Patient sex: M
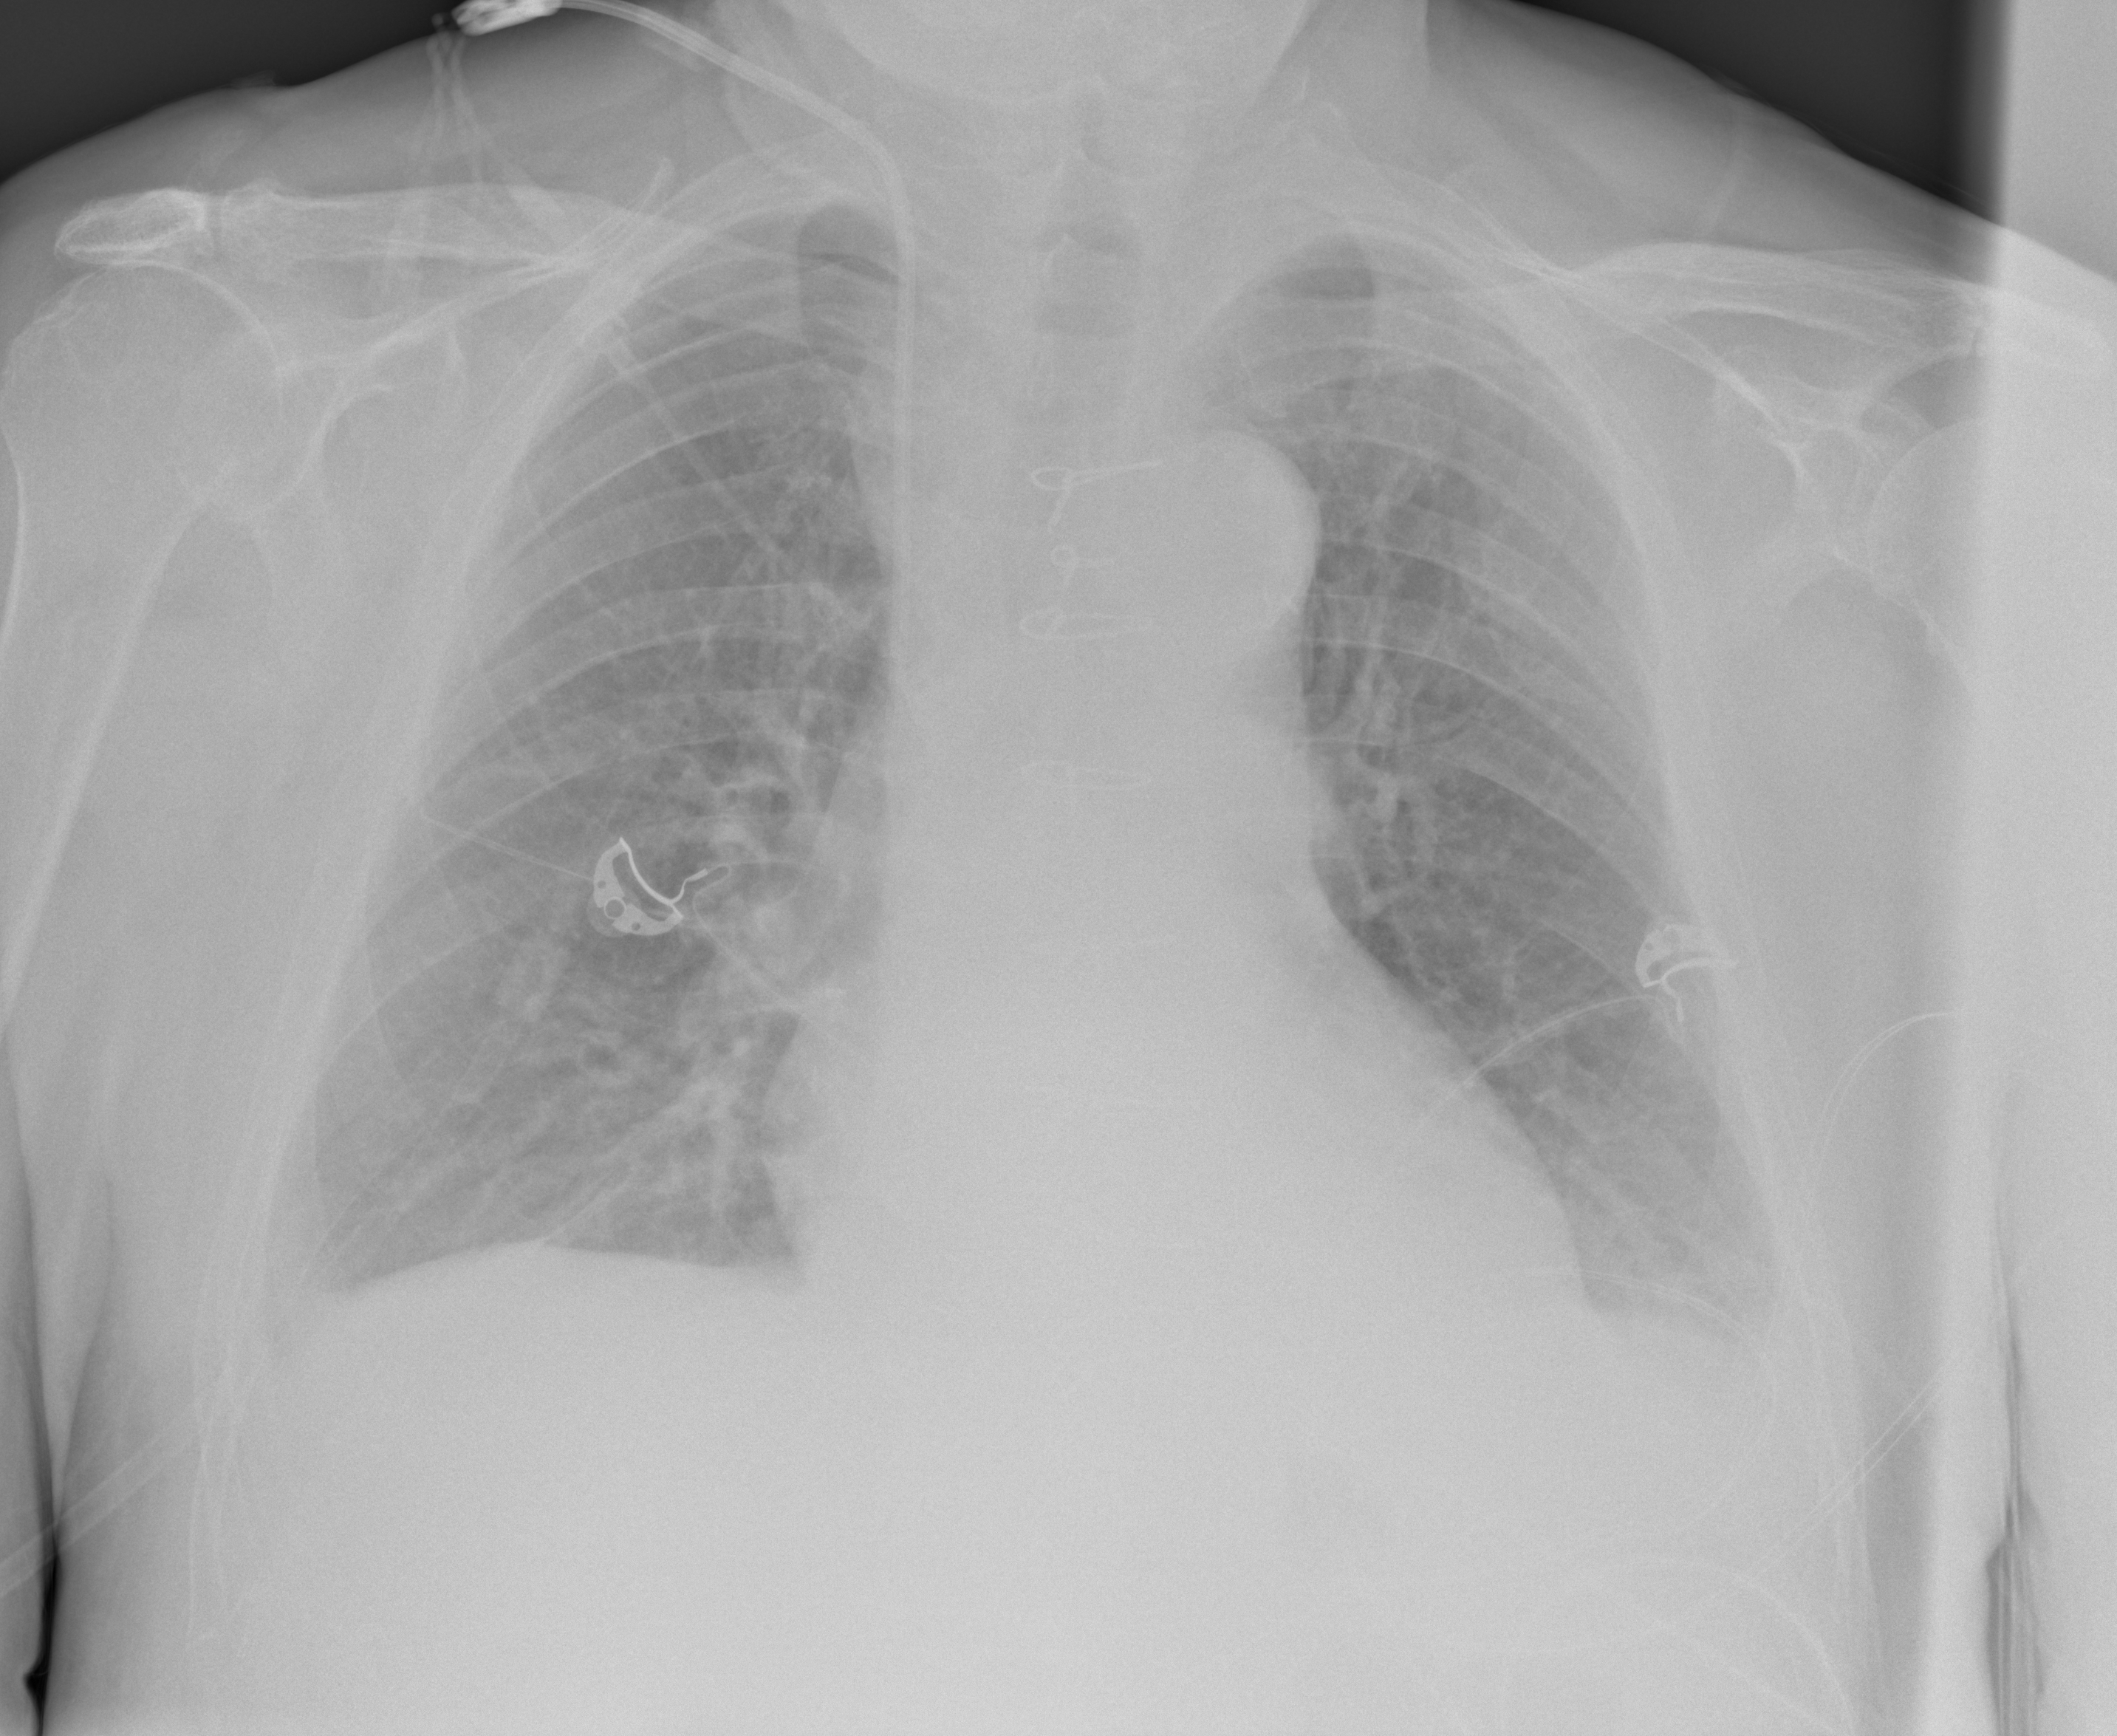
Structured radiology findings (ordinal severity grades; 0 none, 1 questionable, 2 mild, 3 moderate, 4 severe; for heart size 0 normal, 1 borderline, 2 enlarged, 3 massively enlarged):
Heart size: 1
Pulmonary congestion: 2
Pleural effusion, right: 1
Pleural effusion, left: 2
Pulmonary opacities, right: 2
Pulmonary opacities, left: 0
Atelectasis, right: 2
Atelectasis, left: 2